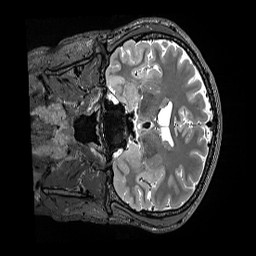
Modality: T2w
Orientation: coronal
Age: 31
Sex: male
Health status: ill
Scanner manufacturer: siemens
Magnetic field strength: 3 T
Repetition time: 3.2 s
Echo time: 0.564 s